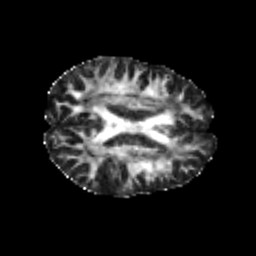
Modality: FA
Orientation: axial
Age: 25
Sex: female
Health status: healthy
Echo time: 0.074 s